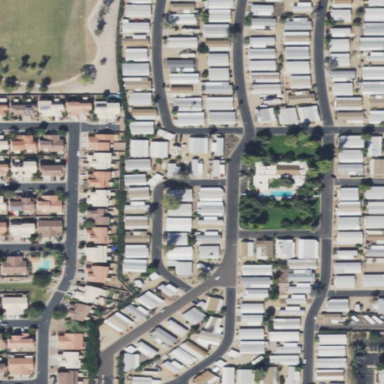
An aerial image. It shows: Residential area designated as trailer park.